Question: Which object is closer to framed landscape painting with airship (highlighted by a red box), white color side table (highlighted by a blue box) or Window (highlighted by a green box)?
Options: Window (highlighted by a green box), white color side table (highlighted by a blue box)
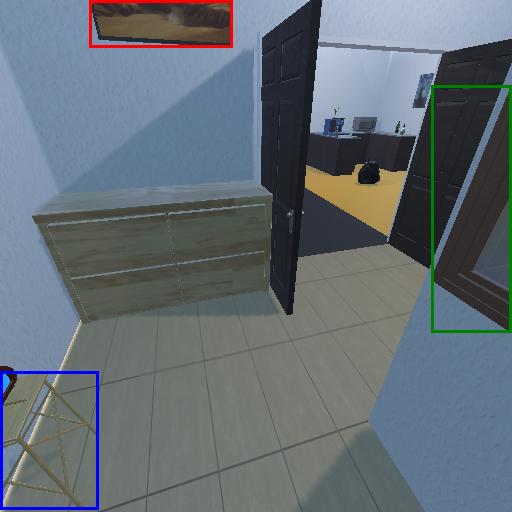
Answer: Window (highlighted by a green box)